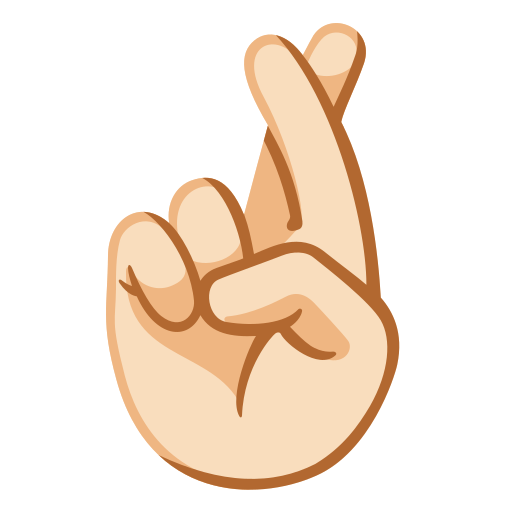
Emoji: 🤞🏻